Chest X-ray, PA view. Patient: 56 years old, sex F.
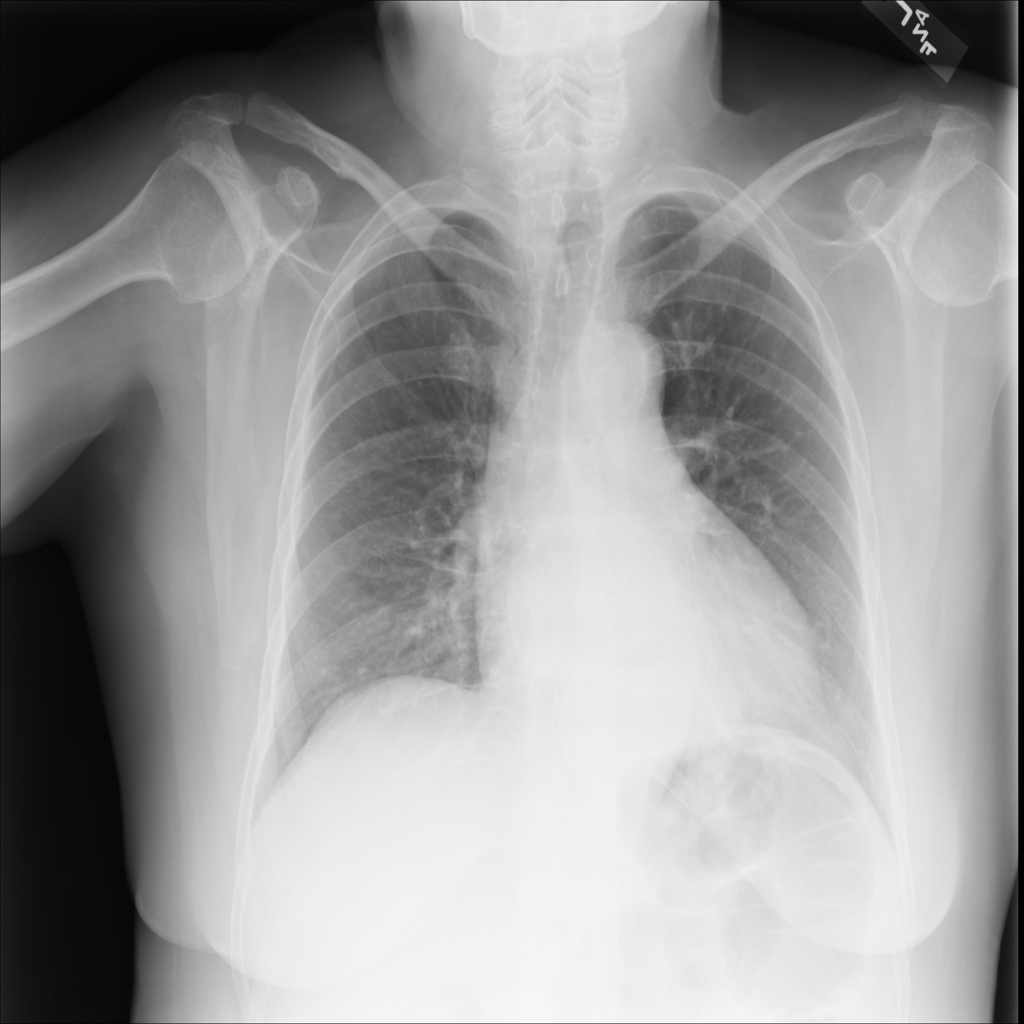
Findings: Hernia, Infiltration, Mass